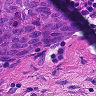
Metastatic tissue present: yes